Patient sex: M
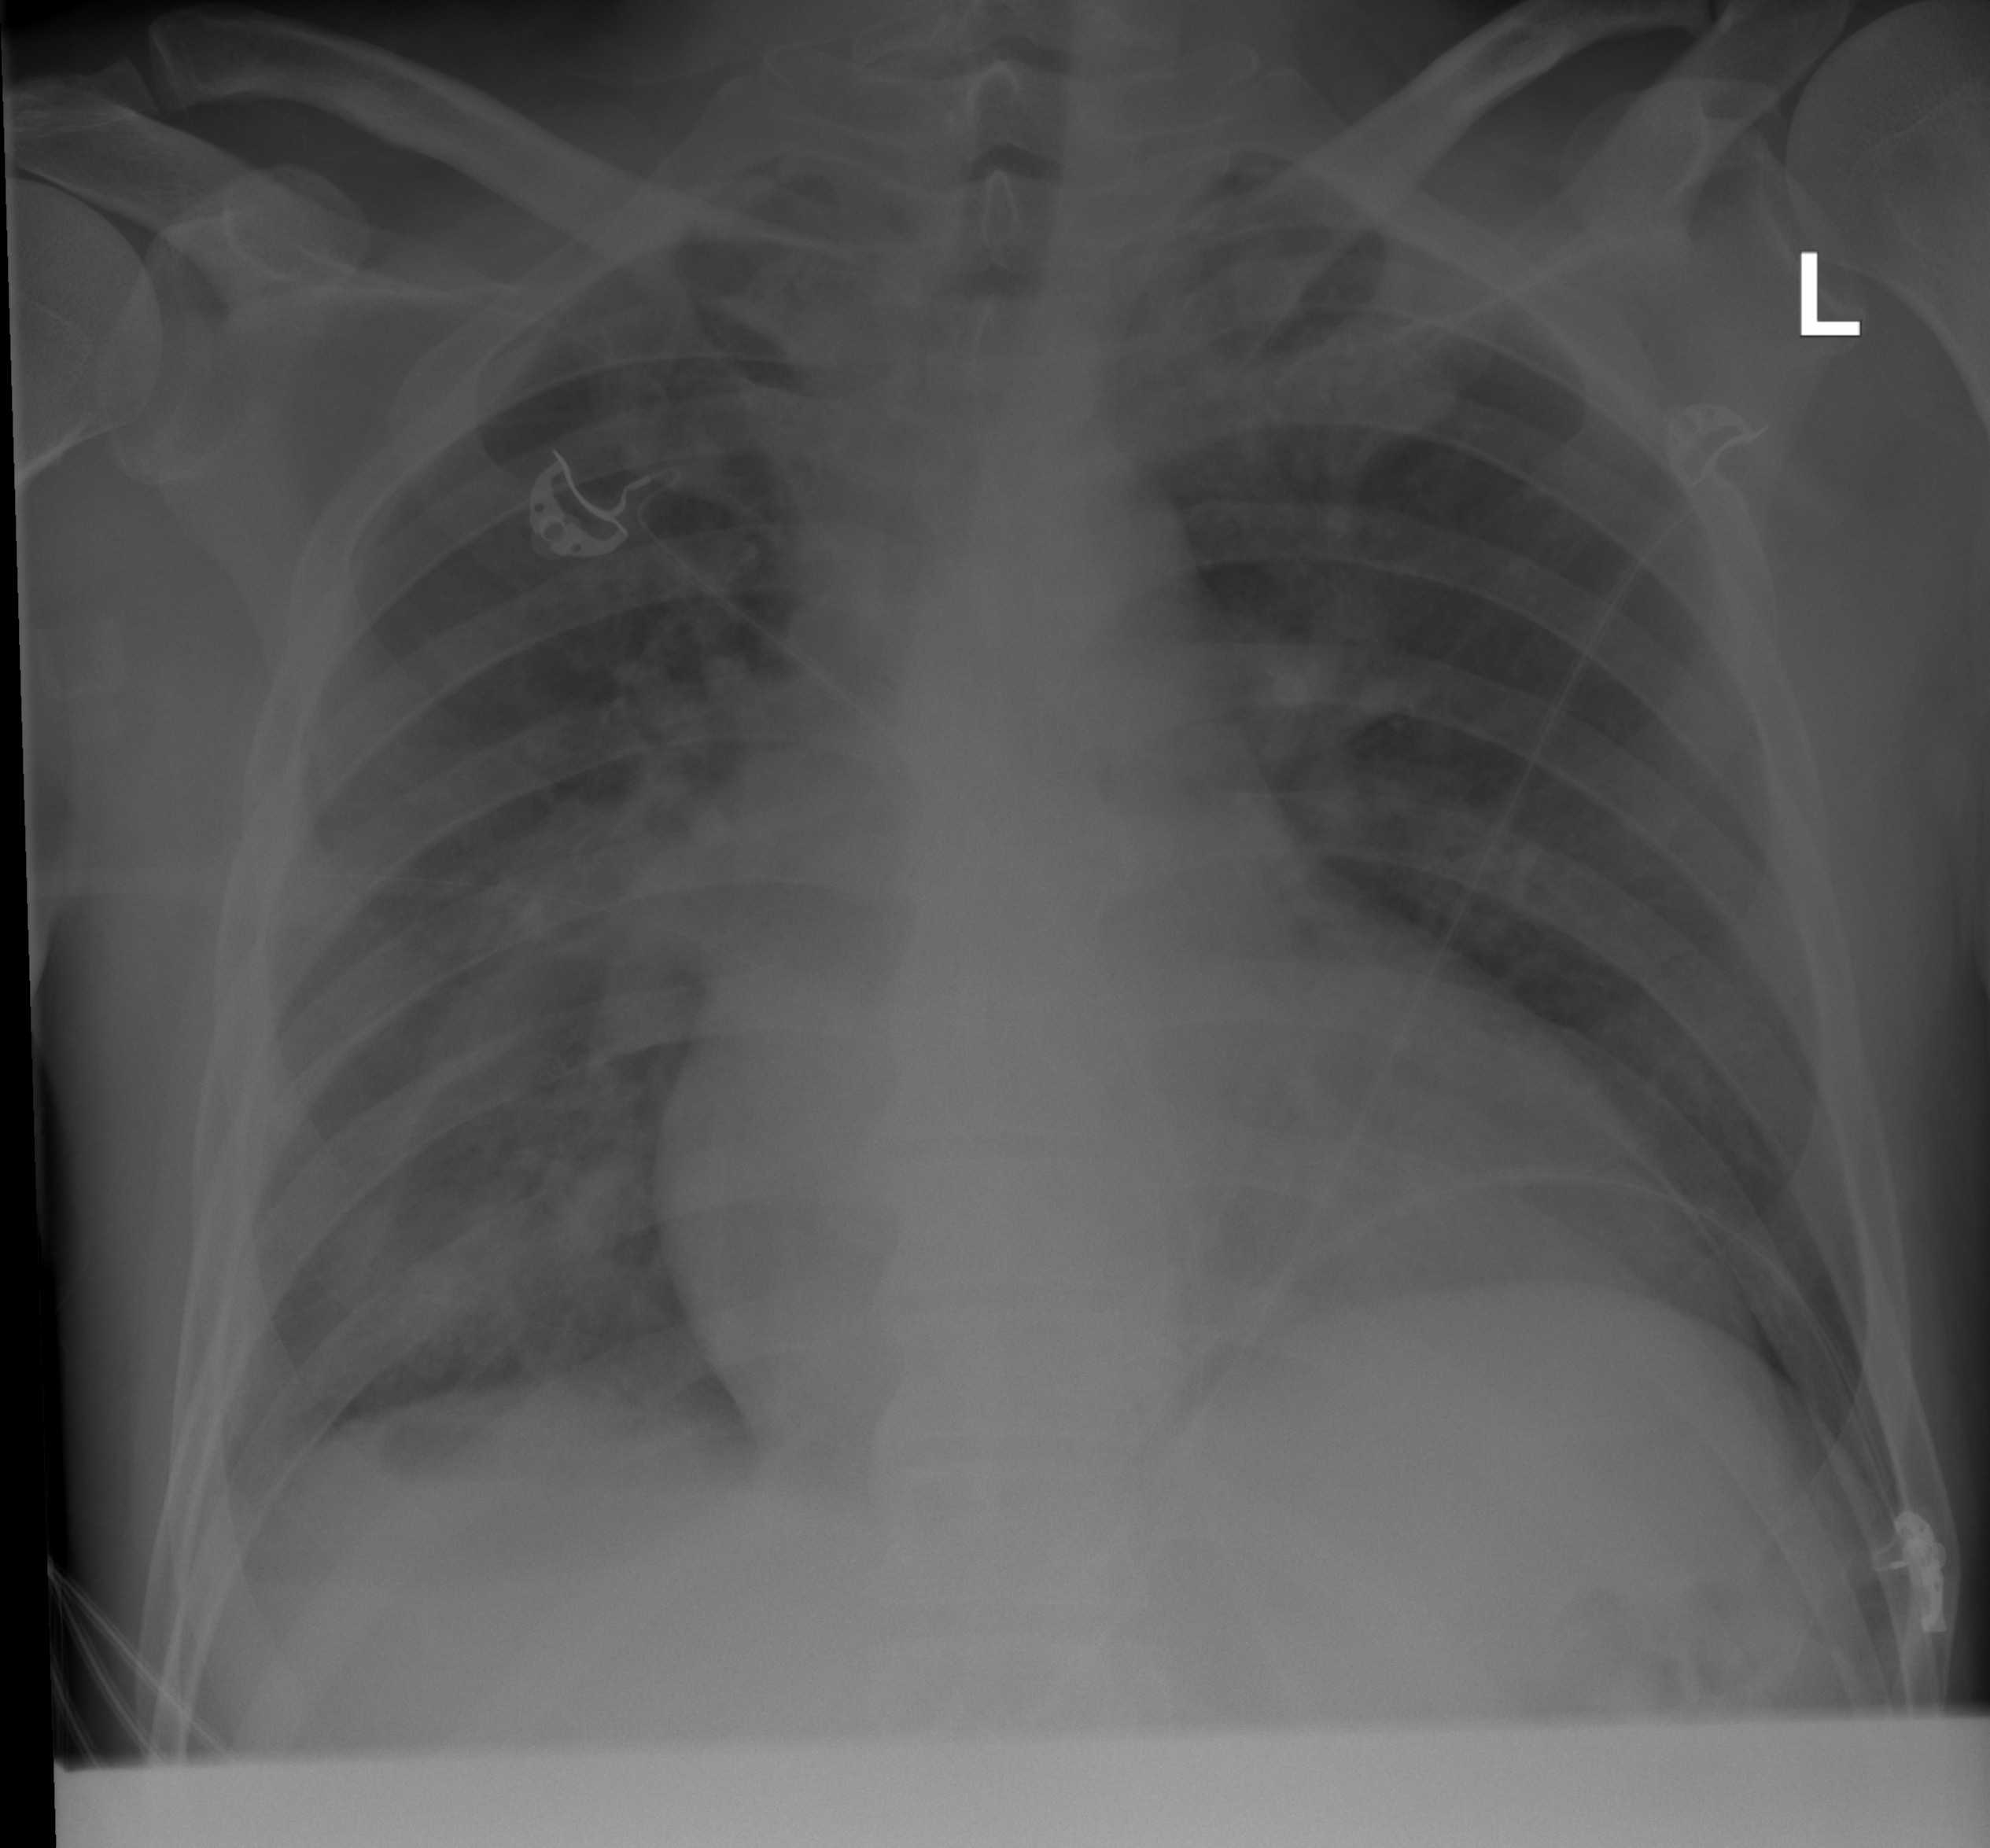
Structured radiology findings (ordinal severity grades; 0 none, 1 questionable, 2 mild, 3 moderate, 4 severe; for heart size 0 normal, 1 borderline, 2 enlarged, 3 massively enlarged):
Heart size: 2
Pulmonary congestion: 2
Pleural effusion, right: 2
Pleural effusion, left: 0
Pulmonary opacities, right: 2
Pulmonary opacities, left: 0
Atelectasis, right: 2
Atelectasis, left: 0